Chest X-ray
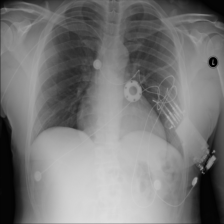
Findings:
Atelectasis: negative
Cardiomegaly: negative
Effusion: negative
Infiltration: negative
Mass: negative
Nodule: negative
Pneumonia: negative
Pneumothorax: negative
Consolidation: negative
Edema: negative
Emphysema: negative
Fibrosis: negative
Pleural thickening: negative
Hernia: negative